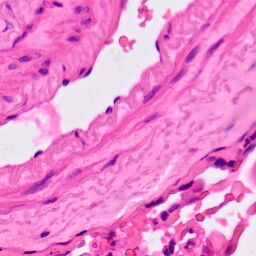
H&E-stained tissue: Lung